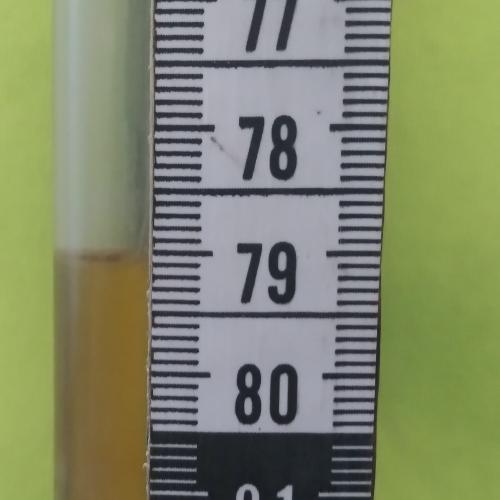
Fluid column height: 79.1 cm